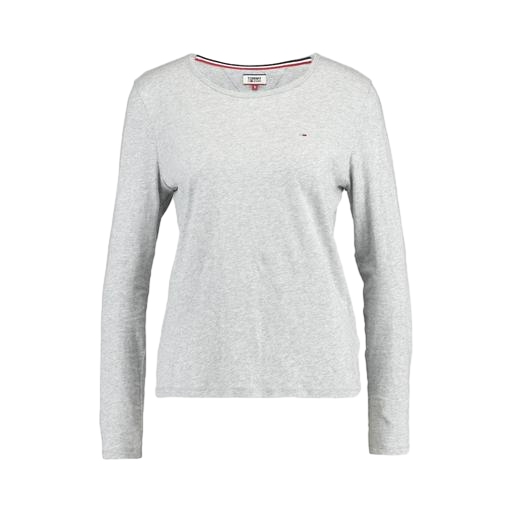
longsleeve t-shirt, longsleeved t-shirt, gray women's long-sleeve t-shirt, white background